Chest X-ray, PA view. Patient: 45 years old, sex F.
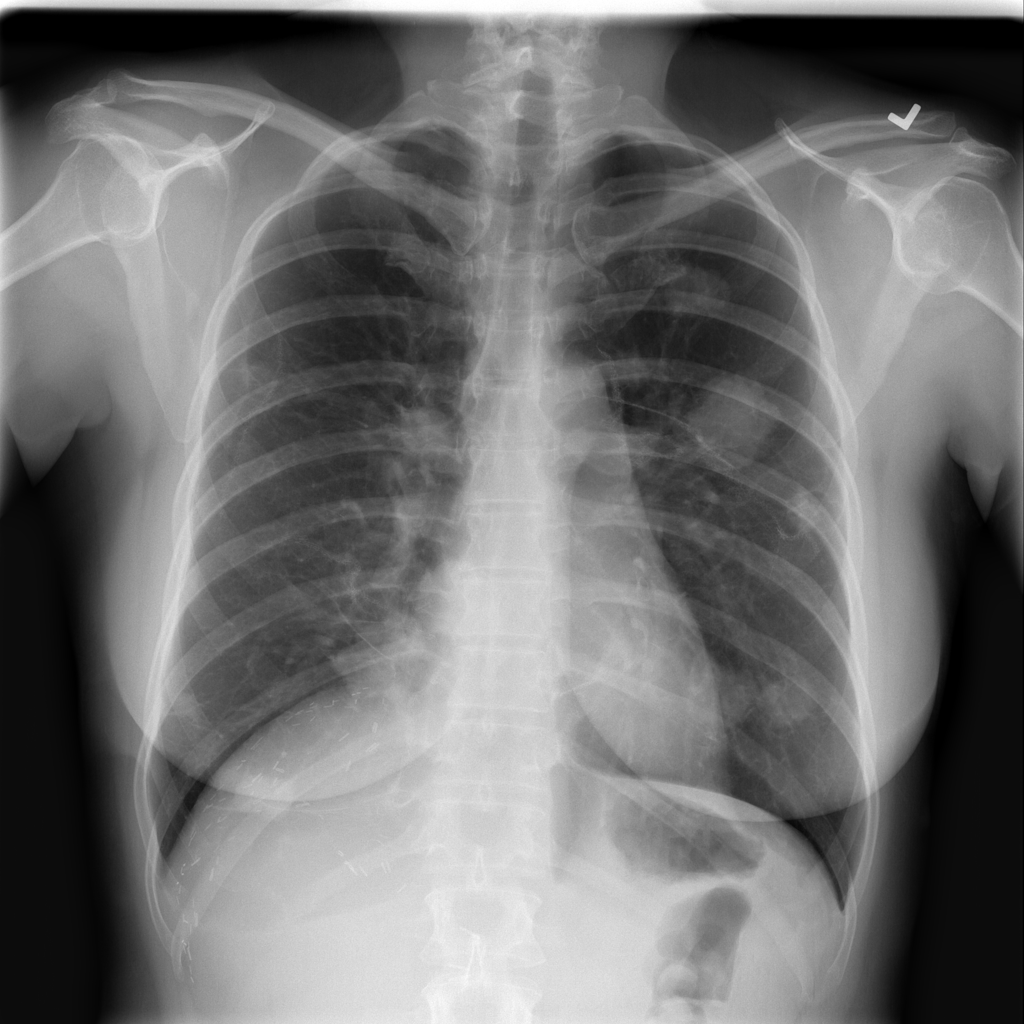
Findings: Mass, Nodule